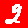
Digit: 2